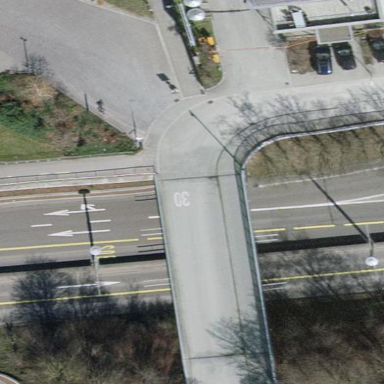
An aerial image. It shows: Man-made bridge.